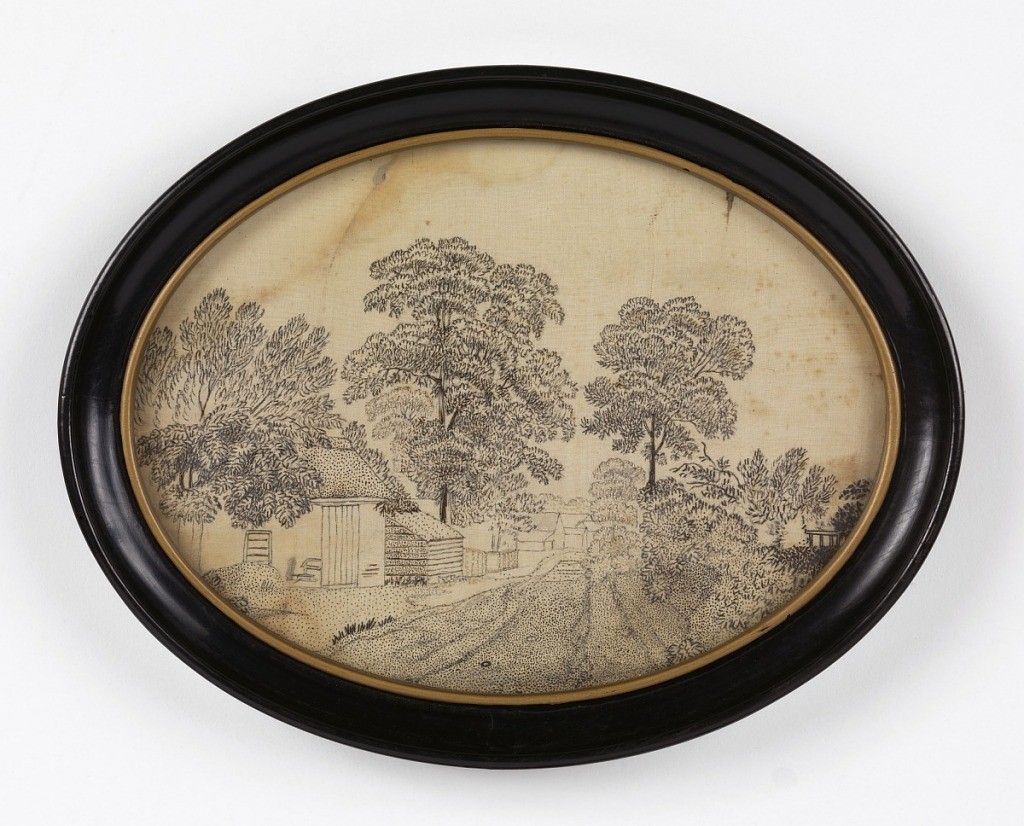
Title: Embroidered picture
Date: early 19th century
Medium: silk embroidery on silk foundation Technique: embroidered in stem and speckling stitches on plain weave foundation
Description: Black and white silk embroidery of trees and rural buildings; some of the embroidery has worn away.